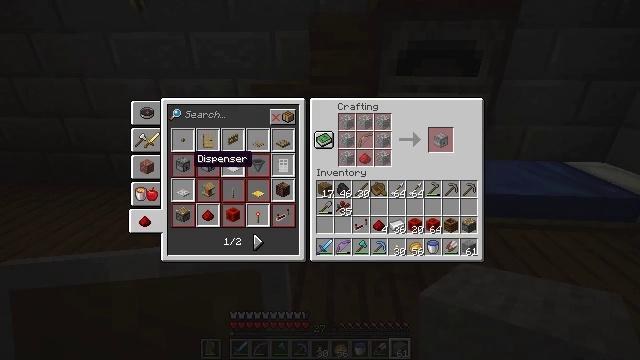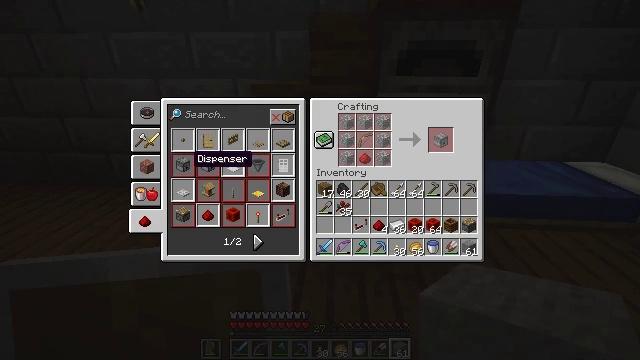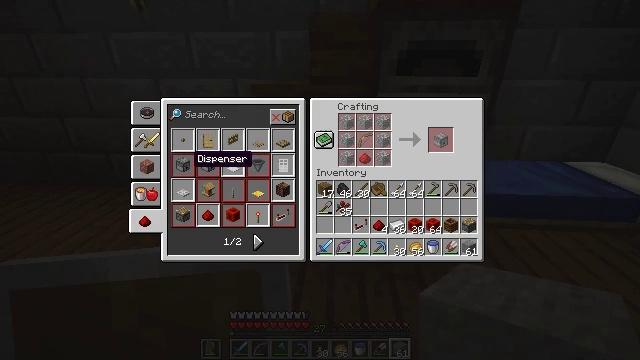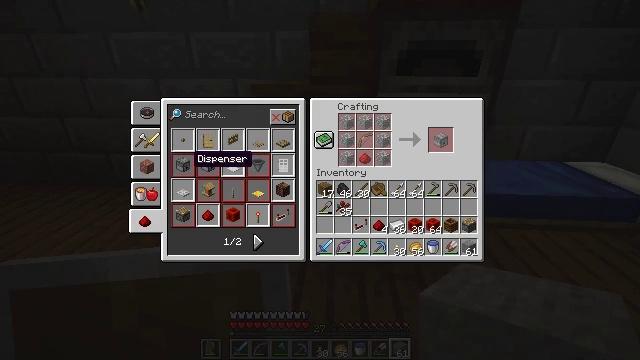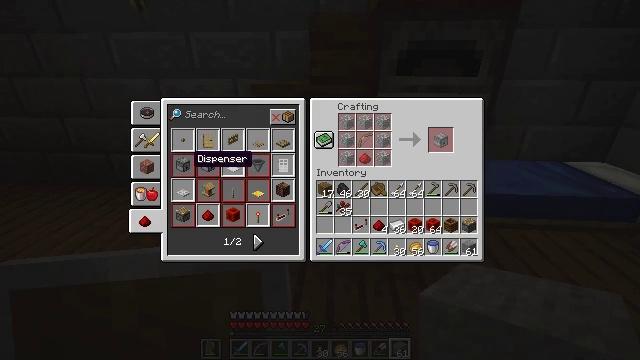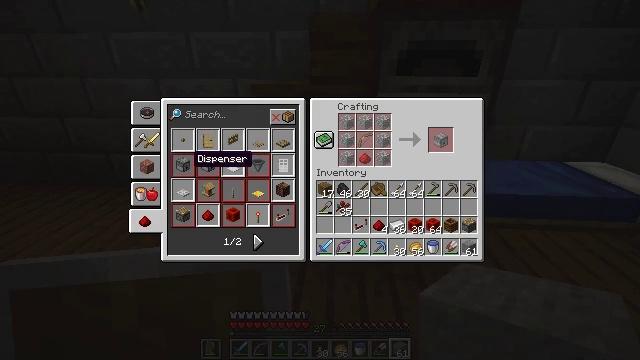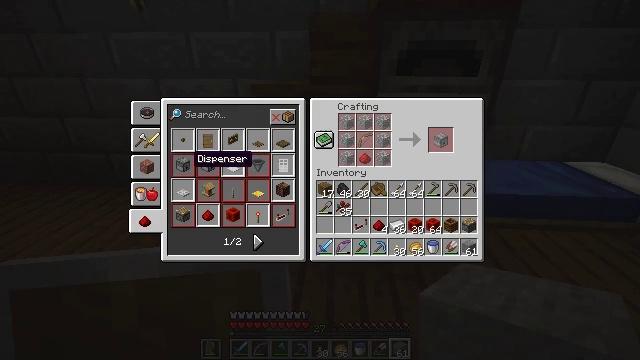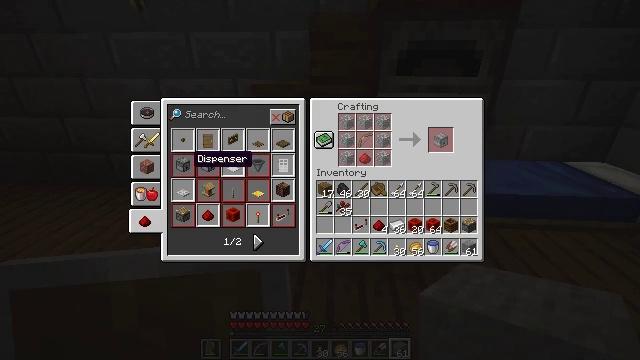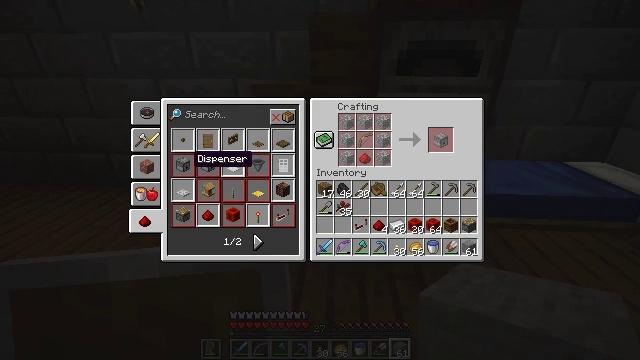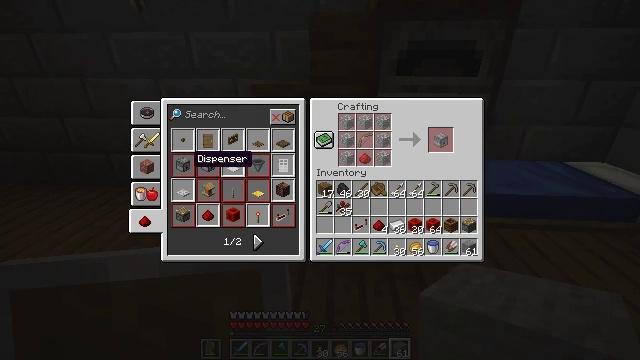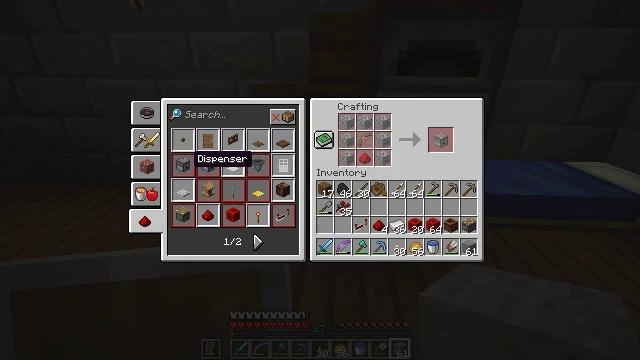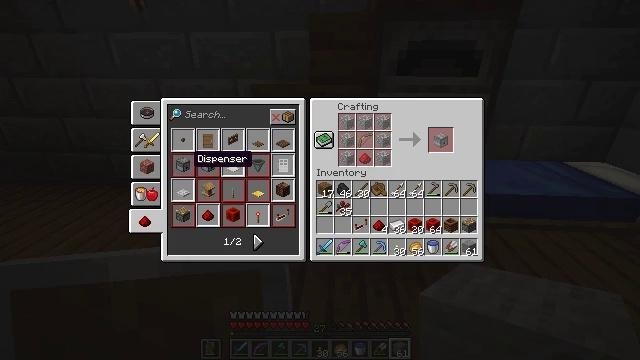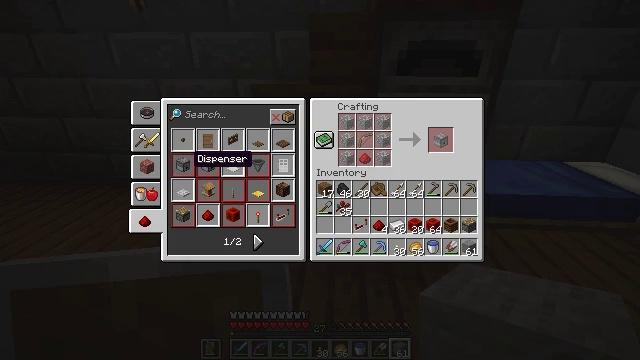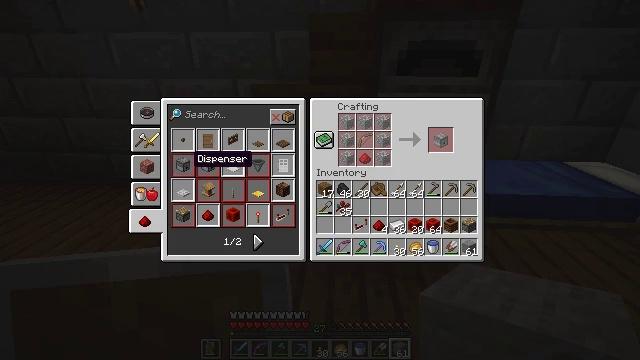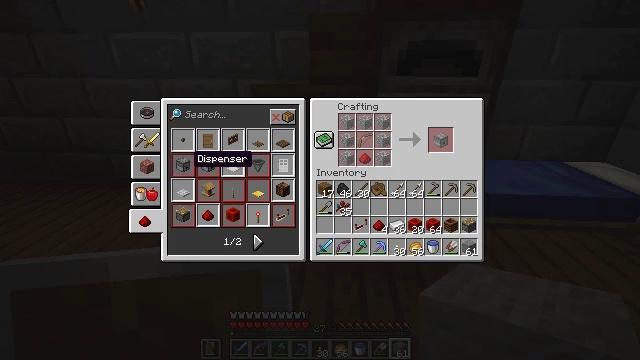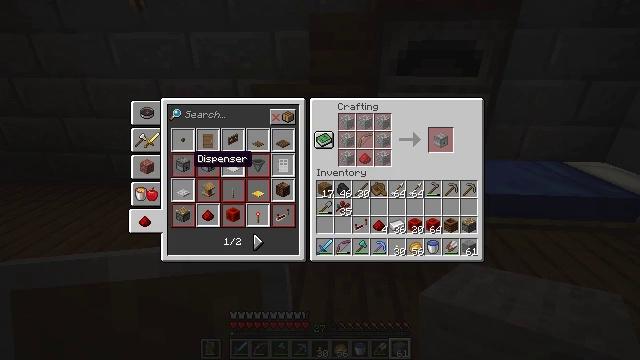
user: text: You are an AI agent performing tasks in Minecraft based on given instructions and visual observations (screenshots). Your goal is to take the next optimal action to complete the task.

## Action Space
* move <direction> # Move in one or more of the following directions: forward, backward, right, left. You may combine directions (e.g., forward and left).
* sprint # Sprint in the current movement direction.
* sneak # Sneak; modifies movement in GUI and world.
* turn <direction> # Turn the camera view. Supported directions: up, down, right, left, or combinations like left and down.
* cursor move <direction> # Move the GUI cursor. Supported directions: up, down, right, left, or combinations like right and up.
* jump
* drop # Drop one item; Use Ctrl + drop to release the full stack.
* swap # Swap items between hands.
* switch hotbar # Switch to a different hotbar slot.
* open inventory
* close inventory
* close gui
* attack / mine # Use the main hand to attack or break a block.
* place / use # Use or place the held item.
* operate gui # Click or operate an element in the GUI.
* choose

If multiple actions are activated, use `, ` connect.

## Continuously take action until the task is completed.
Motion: motion action
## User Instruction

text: Break the barrel to collect it.
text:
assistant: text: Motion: no_op
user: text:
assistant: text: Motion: no_op
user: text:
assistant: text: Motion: no_op
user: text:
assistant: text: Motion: no_op
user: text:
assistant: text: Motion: no_op
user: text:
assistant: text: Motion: no_op
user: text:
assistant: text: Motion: no_op
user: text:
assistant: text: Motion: no_op
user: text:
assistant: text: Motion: no_op
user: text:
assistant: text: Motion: no_op
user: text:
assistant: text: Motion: no_op
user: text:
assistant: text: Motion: no_op
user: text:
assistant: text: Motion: no_op
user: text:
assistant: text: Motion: no_op
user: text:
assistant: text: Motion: no_op
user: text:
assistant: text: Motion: no_op
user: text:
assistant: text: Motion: no_op
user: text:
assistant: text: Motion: no_op
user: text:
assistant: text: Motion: no_op
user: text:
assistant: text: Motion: cursor move right and up
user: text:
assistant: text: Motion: cursor move right and up
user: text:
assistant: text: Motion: no_op
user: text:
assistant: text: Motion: no_op
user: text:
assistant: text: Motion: cursor move left
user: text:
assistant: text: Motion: cursor move left and down
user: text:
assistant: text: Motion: no_op
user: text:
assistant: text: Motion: no_op
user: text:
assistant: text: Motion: cursor move right and up
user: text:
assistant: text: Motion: cursor move right
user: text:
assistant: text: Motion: no_op